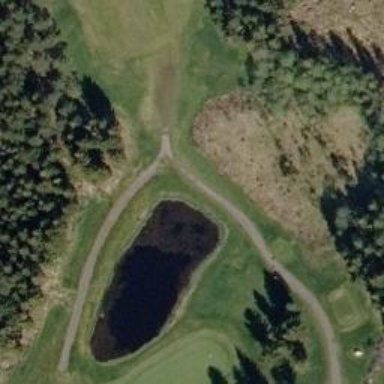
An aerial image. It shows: Path for both road and golf.